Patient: sex M, age 60
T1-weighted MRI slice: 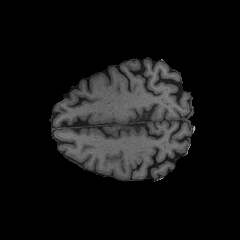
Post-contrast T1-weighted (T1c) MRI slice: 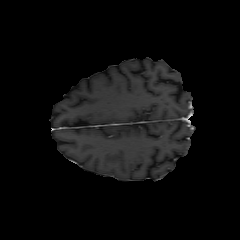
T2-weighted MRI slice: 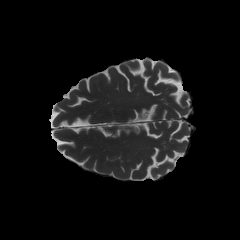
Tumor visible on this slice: no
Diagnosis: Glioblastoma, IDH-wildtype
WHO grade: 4